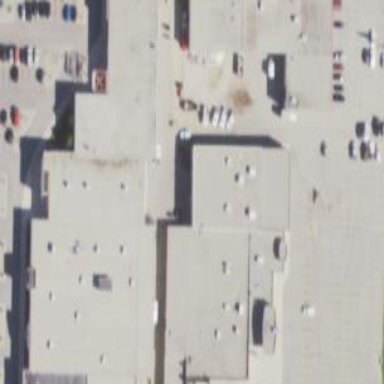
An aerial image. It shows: Cinema located in retail building.